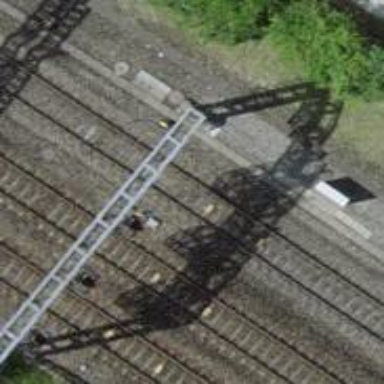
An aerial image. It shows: Railway signal.